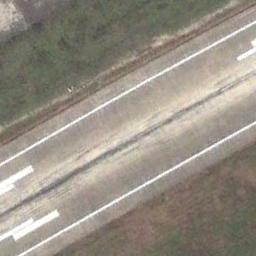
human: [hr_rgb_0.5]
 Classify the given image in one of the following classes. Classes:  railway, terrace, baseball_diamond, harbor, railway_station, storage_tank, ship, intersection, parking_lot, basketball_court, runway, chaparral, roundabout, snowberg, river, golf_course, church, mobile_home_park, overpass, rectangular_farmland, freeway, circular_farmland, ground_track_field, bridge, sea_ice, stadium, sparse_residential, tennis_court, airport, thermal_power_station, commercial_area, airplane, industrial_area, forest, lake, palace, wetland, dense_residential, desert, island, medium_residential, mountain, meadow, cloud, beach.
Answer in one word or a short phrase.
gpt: runway